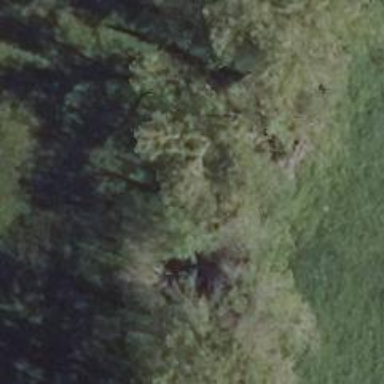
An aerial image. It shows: Row of trees in natural setting.